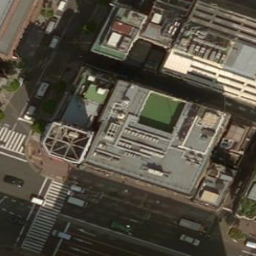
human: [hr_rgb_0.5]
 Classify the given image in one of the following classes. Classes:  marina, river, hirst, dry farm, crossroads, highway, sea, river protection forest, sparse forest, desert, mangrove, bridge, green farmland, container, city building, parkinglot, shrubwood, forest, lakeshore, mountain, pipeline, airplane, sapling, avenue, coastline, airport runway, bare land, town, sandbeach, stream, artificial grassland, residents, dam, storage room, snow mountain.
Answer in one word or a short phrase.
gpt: city building